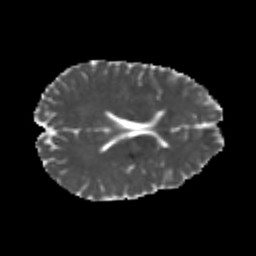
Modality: MD
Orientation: axial
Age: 22
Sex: male
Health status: healthy
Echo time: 0.074 s